Field crop: tomato
Growth stage: 1
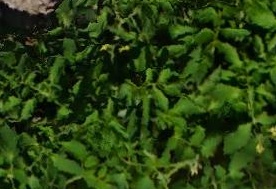
Species: tomato